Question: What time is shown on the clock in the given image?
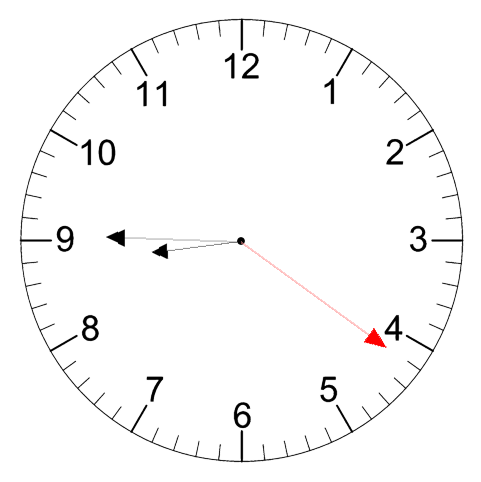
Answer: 08:45:21